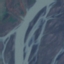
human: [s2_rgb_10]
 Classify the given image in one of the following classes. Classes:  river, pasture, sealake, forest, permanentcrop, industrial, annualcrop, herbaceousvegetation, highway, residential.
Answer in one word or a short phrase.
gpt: River